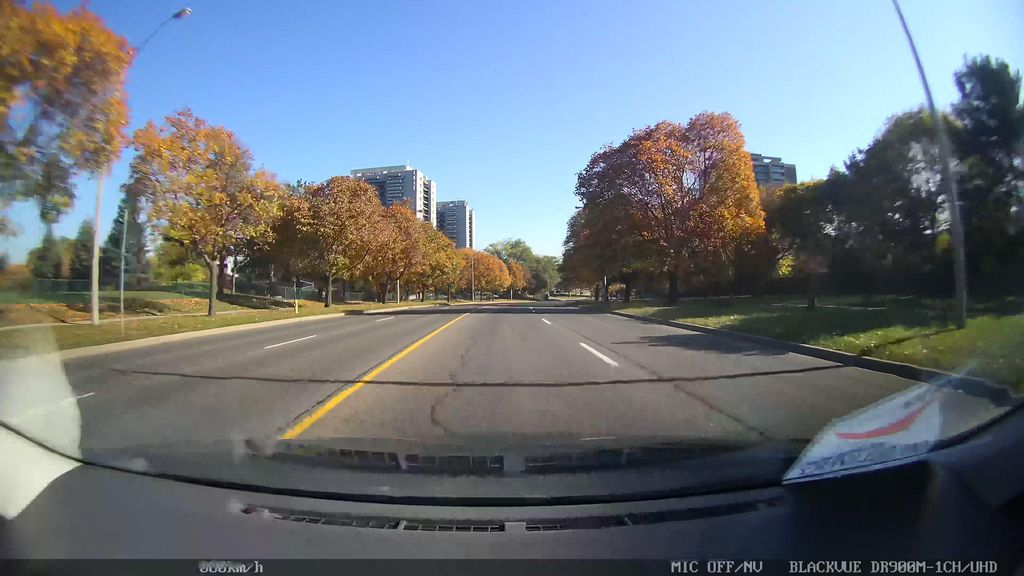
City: toronto